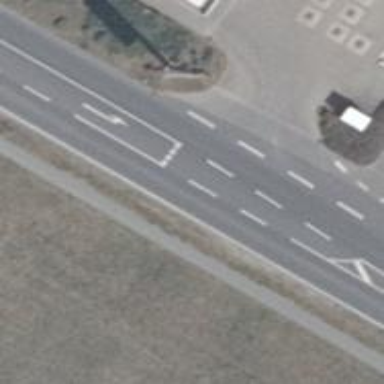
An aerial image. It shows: Primary road with asphalt surface.